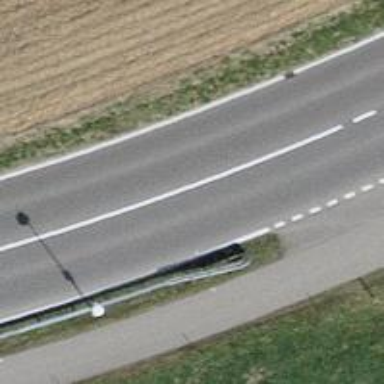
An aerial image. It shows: Secondary road with asphalt surface.